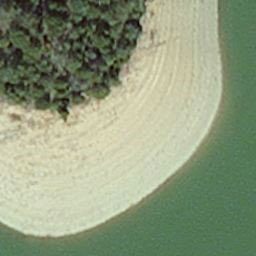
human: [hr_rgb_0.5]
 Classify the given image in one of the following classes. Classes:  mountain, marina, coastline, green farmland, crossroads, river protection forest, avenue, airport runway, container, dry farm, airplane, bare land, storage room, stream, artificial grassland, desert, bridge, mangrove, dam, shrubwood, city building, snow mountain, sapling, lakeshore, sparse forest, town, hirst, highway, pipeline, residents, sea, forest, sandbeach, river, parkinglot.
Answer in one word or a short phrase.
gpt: hirst